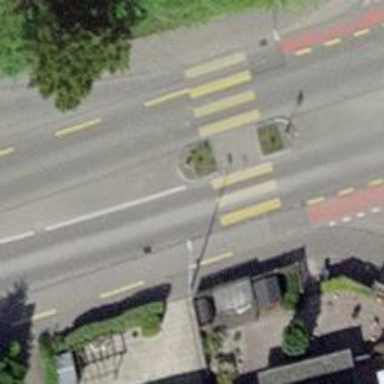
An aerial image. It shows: Footway located on traffic island.